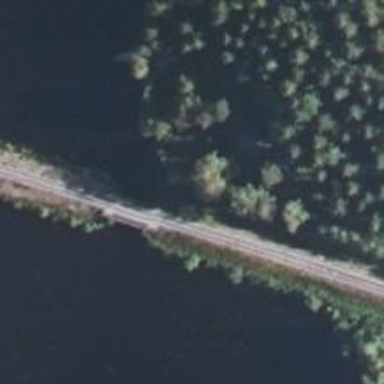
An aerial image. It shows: Bridge over railway track of class B1.